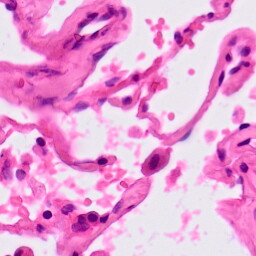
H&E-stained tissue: Lung